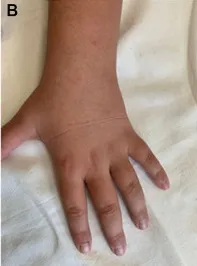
Clinical presentation of the ulnar nerve injury. Flattening of the palmar arch of the hand due to a reduction of MCP joint flexion.
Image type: medical_photograph (skin_photograph)